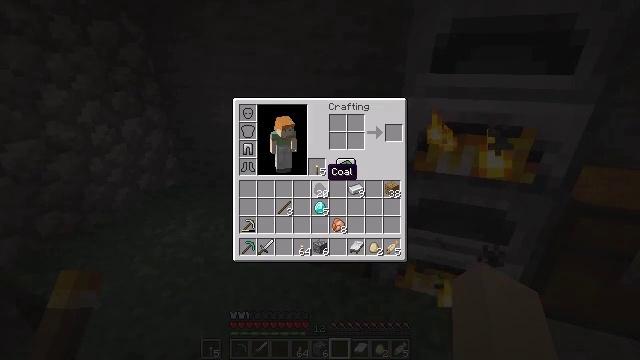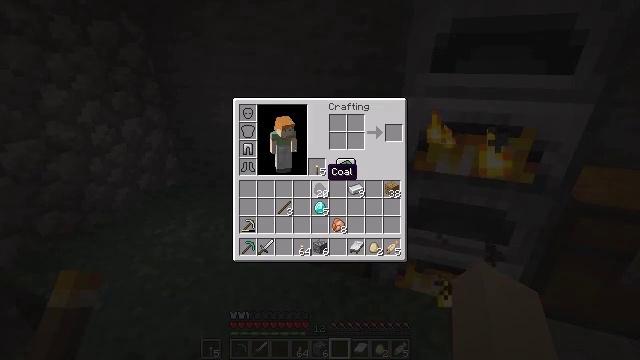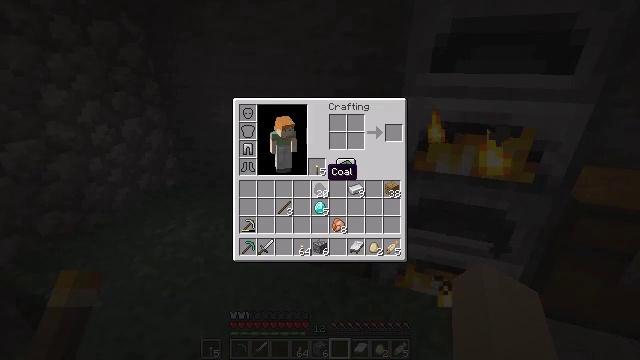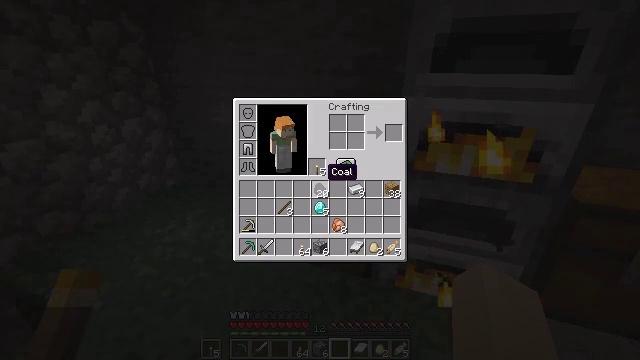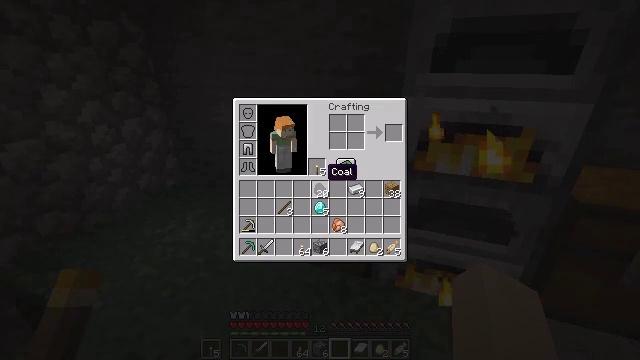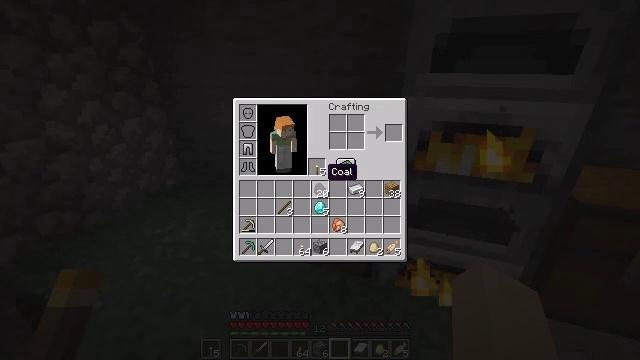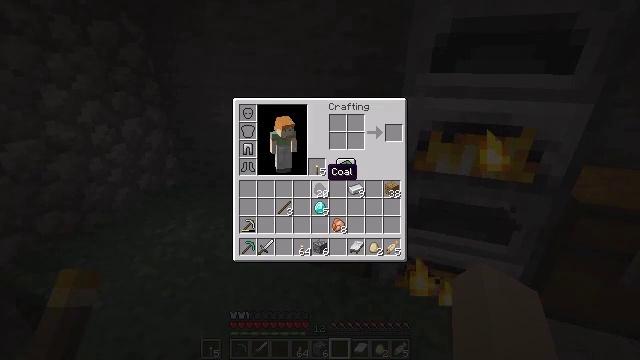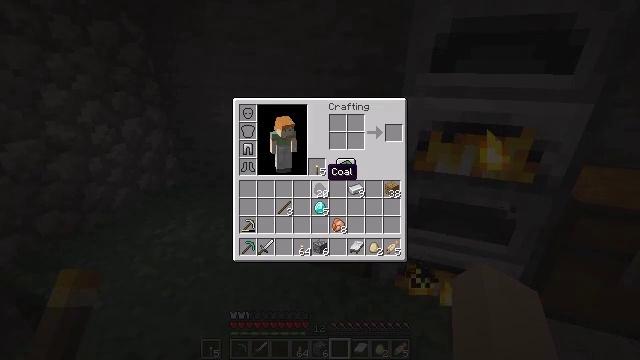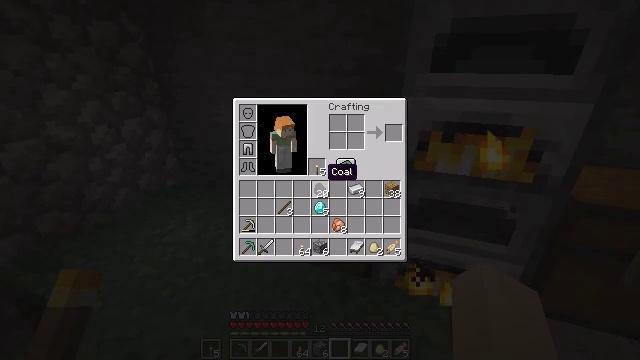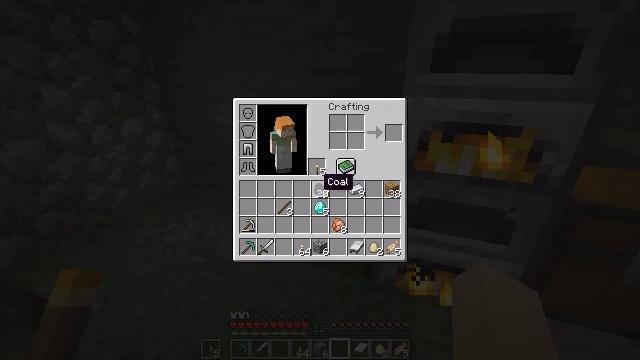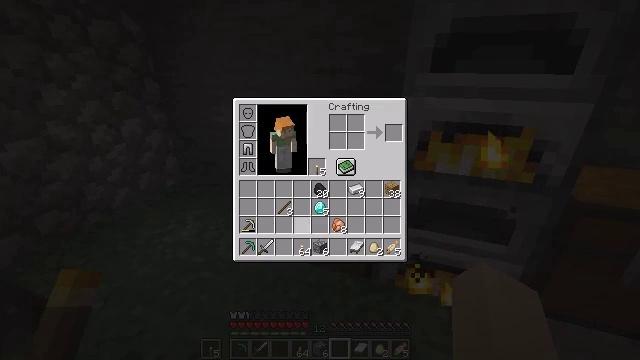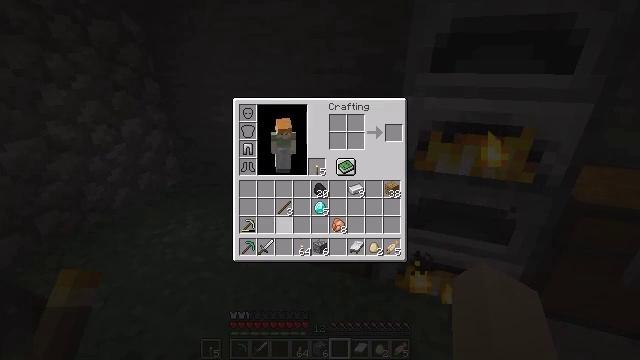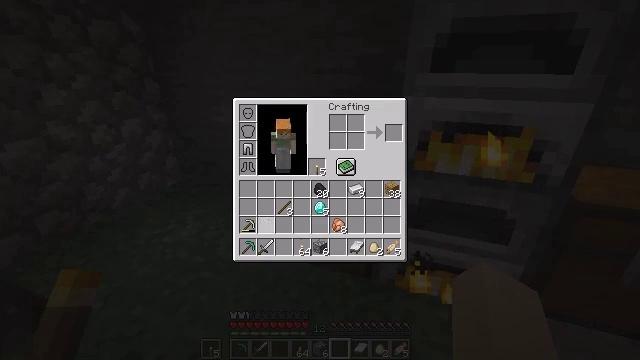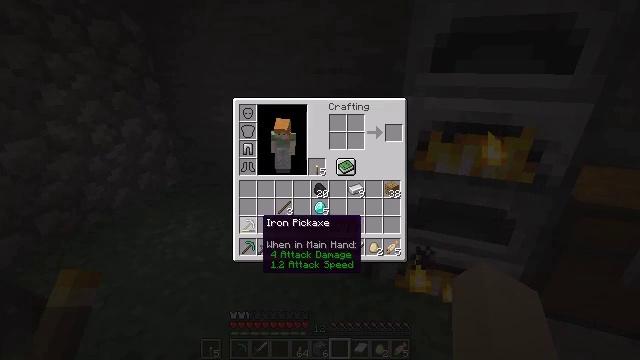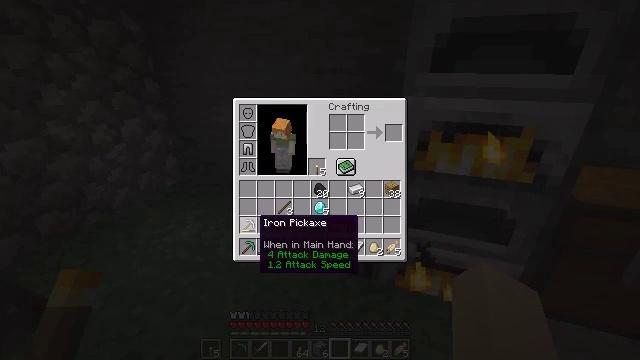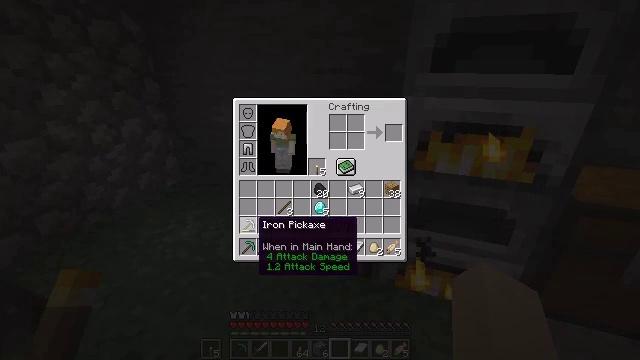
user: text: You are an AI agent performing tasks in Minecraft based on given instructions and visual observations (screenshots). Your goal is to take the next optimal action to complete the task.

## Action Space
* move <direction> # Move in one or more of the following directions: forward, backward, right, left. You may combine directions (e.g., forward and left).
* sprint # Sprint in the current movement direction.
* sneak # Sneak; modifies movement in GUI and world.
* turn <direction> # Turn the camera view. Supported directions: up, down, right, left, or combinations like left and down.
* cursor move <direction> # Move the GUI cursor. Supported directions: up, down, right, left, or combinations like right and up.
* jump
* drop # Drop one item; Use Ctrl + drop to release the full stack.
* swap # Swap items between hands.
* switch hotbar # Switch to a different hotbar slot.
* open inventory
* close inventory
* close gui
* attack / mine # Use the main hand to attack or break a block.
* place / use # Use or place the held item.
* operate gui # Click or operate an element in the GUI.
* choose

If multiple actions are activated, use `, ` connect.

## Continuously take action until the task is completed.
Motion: motion action
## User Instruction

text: Create a diamond helmet at the crafting table.
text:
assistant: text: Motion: no_op
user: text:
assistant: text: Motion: no_op
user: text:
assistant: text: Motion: no_op
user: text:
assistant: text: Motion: no_op
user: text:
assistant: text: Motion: no_op
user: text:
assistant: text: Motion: no_op
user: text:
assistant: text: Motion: no_op
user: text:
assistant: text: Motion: no_op
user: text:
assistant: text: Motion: cursor move down
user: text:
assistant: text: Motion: cursor move left and down
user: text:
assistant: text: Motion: cursor move left
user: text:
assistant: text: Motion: cursor move left
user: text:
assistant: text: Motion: cursor move left
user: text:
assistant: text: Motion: no_op
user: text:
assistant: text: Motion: no_op
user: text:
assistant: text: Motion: no_op
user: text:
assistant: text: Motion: cursor move down
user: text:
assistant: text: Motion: no_op
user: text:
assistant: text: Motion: no_op
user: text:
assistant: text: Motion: no_op
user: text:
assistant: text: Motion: no_op
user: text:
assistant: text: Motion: no_op
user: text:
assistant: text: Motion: no_op
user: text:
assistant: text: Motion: no_op
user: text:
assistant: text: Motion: no_op
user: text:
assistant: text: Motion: no_op
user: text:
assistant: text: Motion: no_op
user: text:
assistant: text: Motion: no_op
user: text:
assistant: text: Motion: no_op
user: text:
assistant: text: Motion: no_op